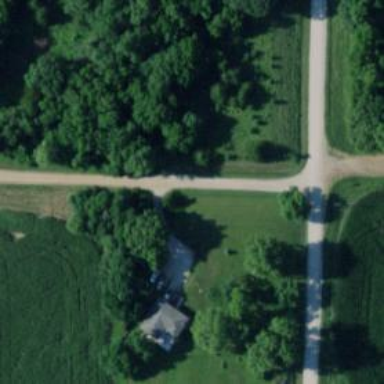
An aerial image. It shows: Driveway leading to service road.